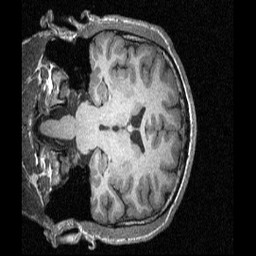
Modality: T1w
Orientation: coronal
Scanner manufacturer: siemens
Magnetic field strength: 3 T
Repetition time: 1.57 s
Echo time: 0.00304 s